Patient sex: M
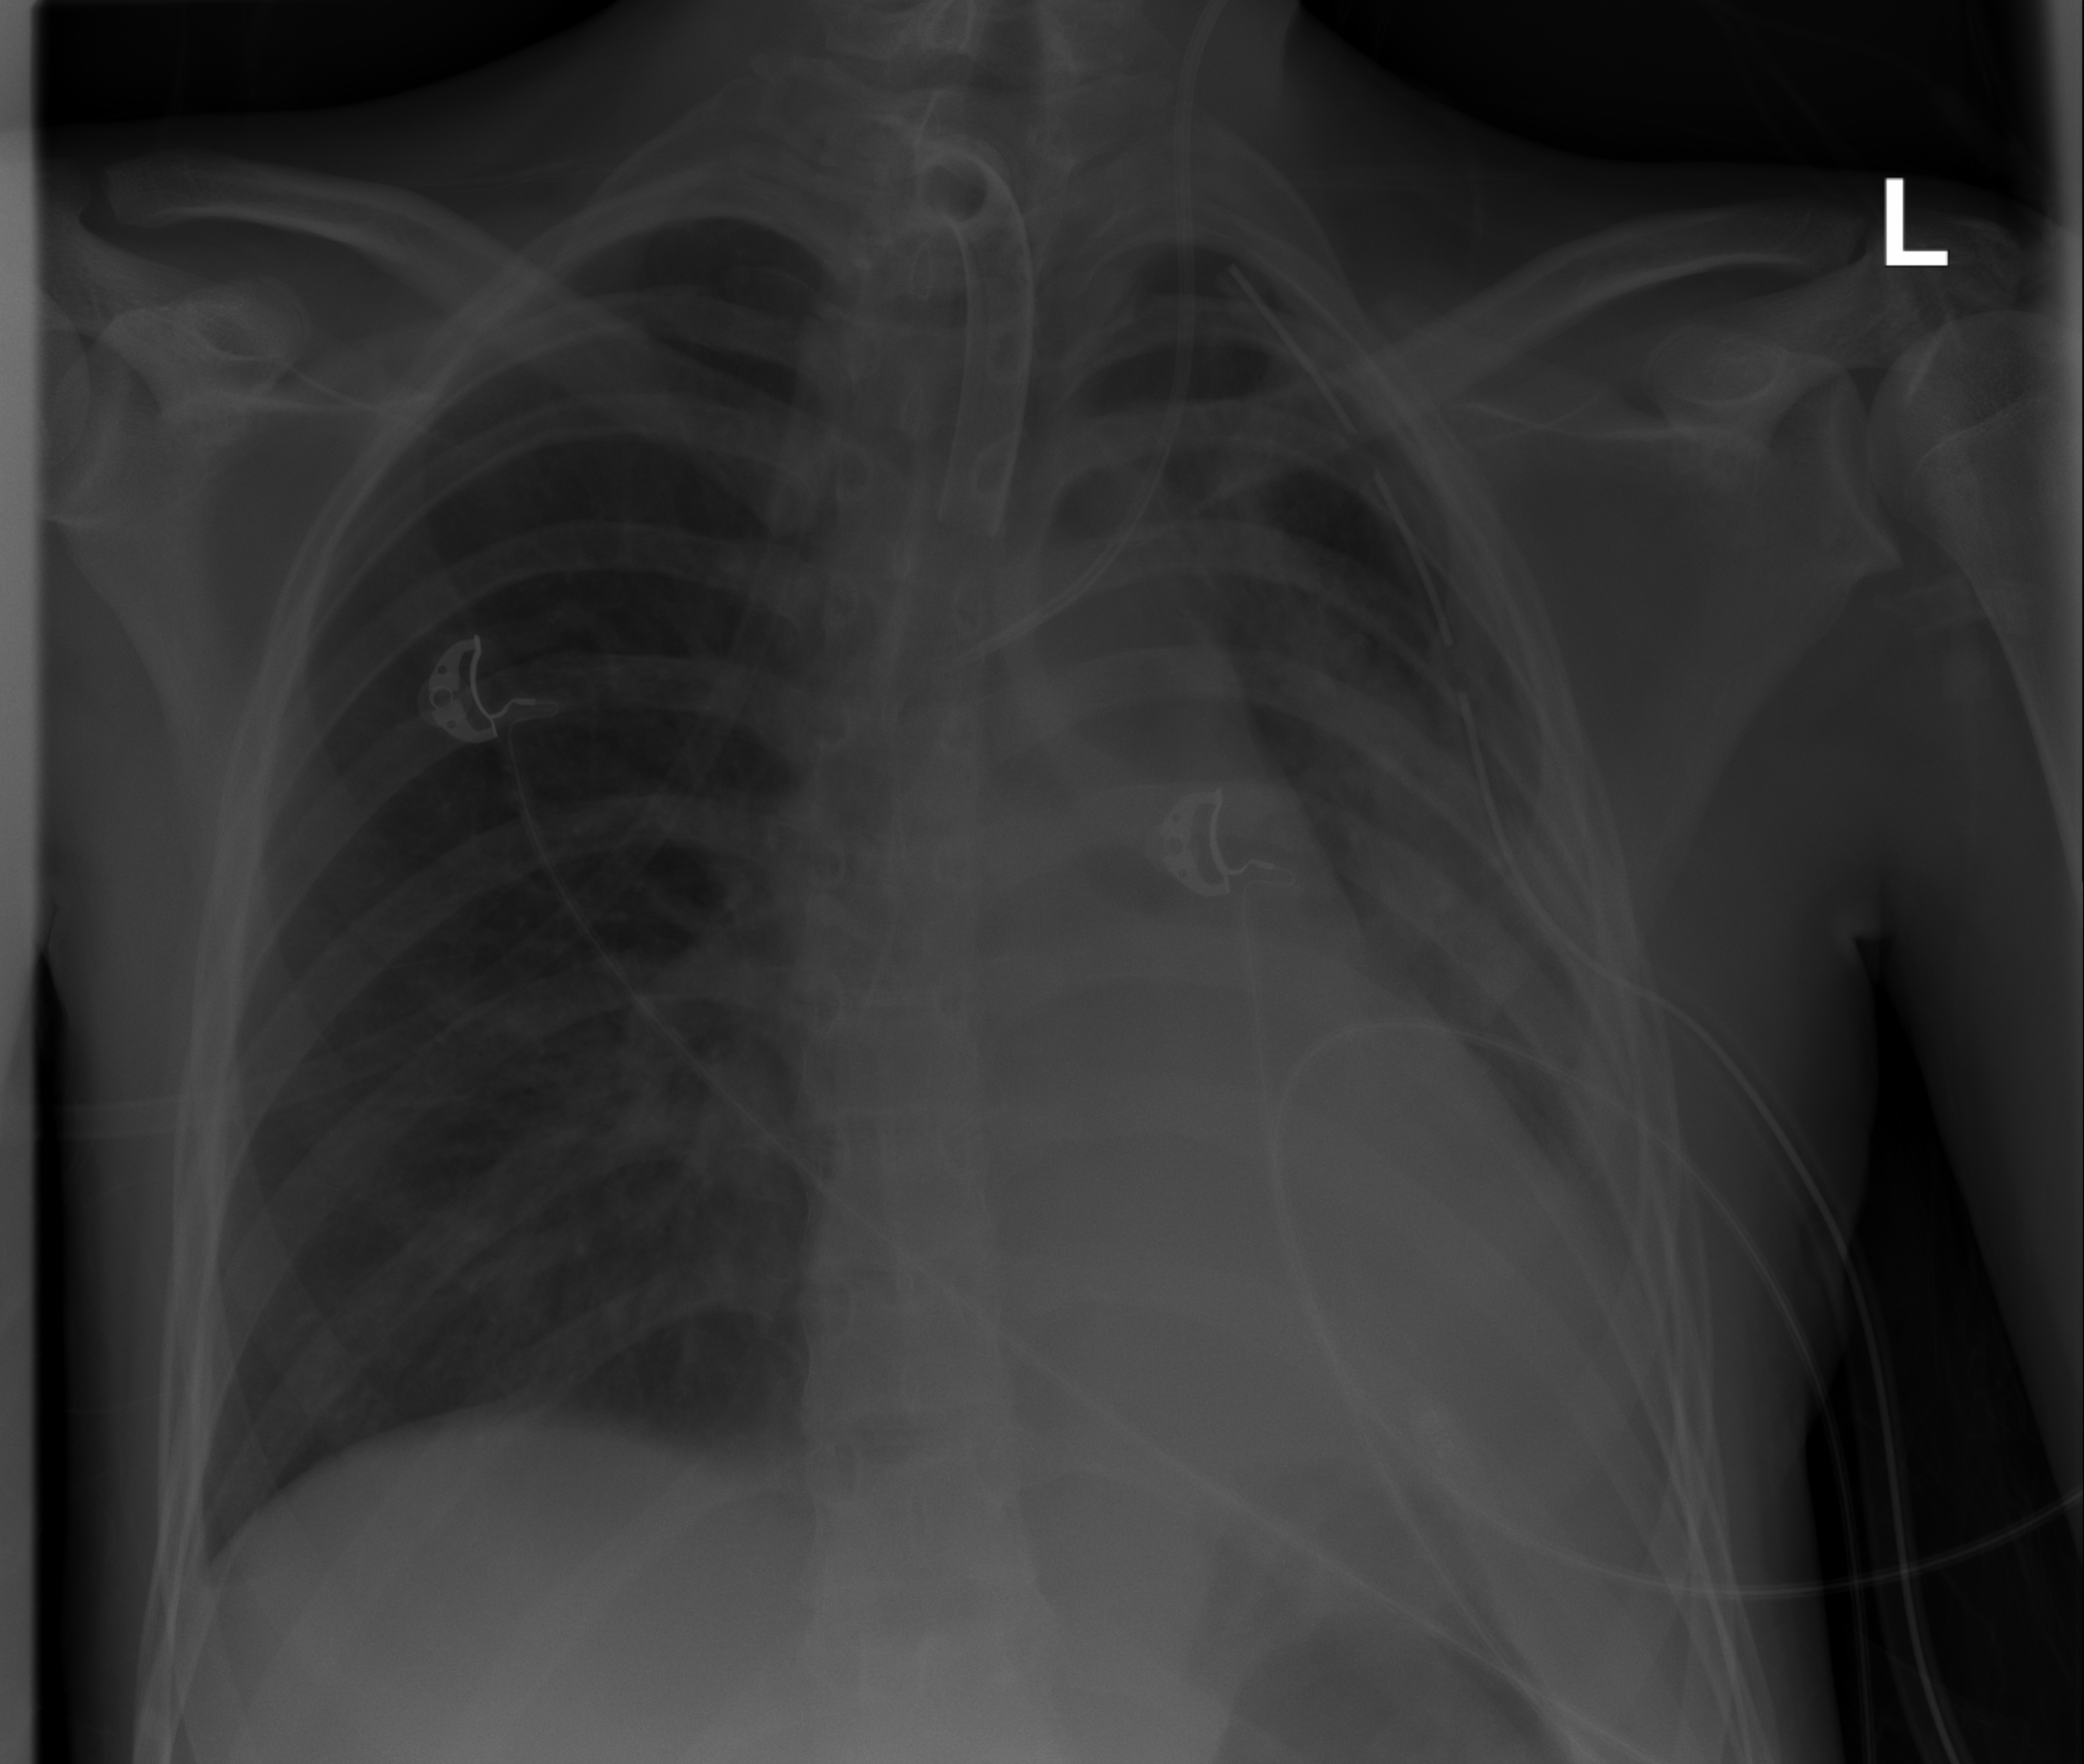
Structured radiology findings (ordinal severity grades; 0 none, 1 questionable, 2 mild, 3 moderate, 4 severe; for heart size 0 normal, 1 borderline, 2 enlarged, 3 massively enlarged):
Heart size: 2
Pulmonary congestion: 0
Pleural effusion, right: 0
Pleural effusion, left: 3
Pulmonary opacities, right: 0
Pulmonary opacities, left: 2
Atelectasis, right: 0
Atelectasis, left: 3